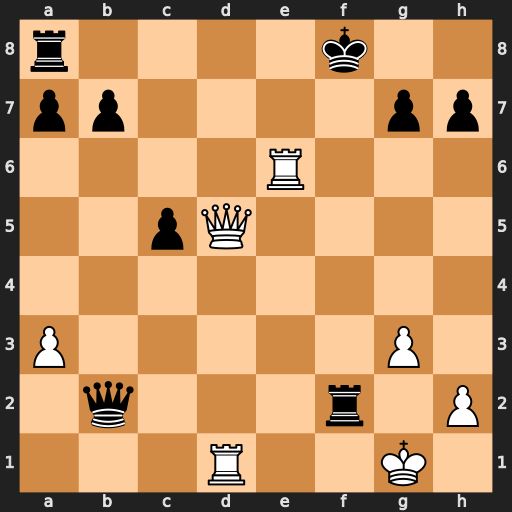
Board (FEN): r4k2/pp4pp/4R3/2pQ4/8/P5P1/1q3r1P/3R2K1
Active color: w
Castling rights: -
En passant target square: -
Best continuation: Qxc5+ Kg8 Qxf2